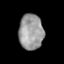
Tissue: prostate
Cell type: Epithelial cells
Senescence score: 0.7717
Nuclear area (px): 848
Mean DAPI intensity: 154.508